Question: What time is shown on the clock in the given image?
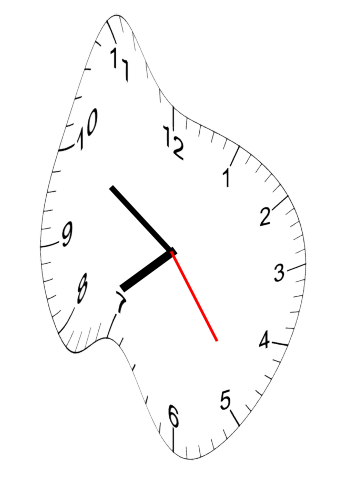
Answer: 07:50:24